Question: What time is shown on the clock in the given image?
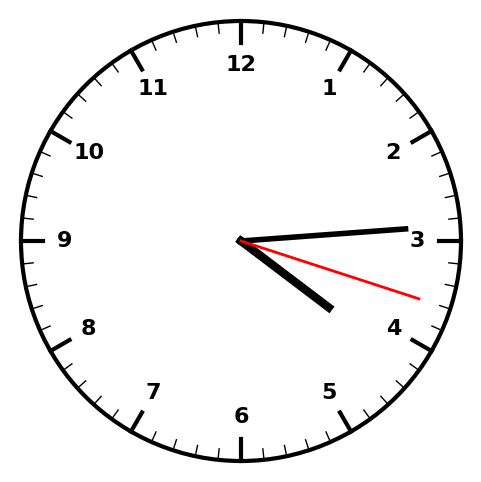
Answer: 04:14:18